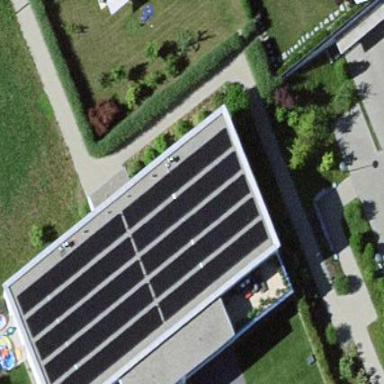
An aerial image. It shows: Solar power generator.